Field crop: maize
Growth stage: 2
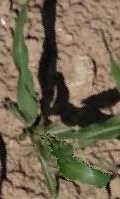
Species: maize